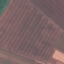
Land use / land cover class: AnnualCrop